Chest X-ray. View position: PA
Patient age: 57
Patient sex: M
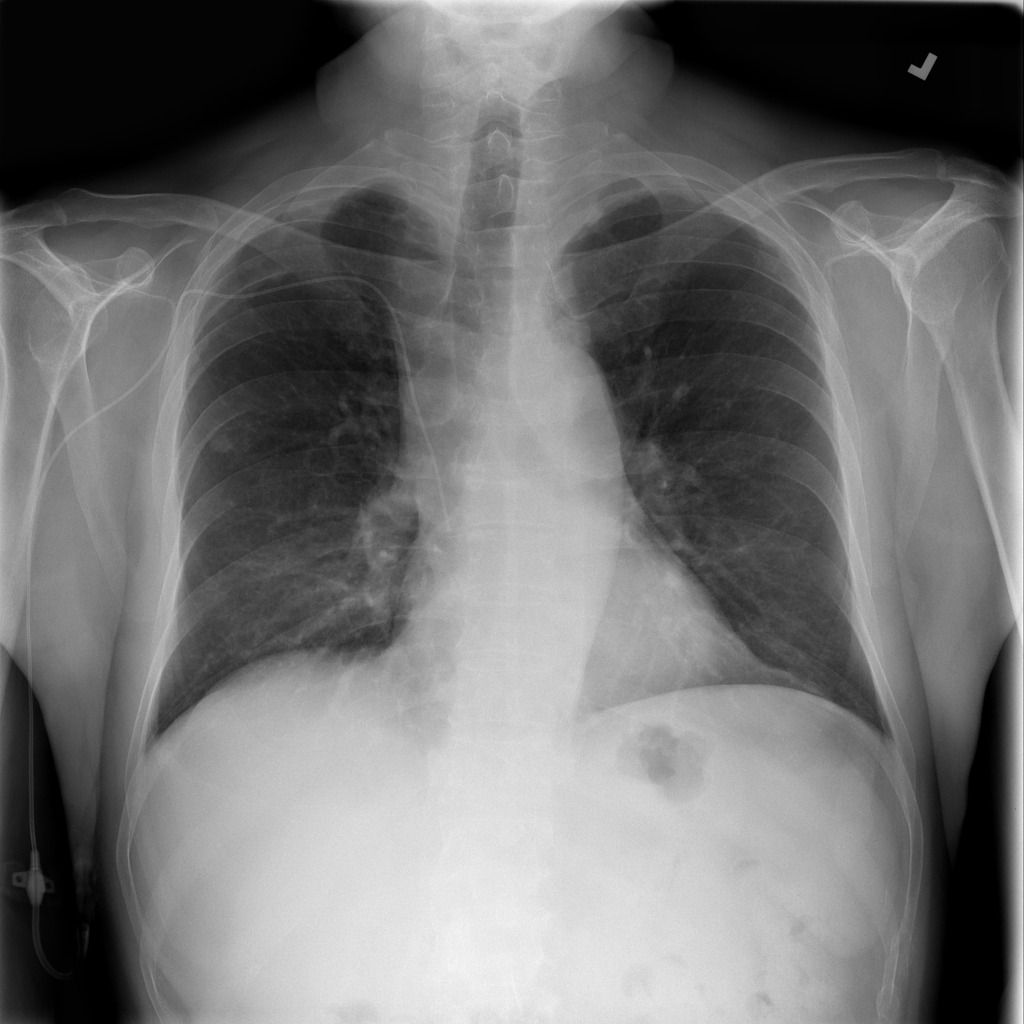
Finding: Pneumothorax